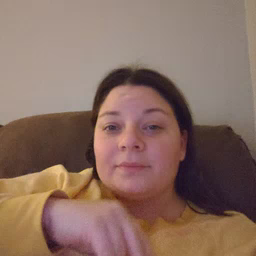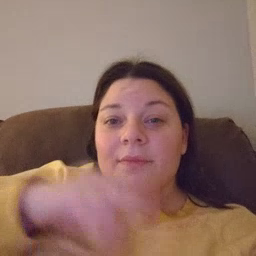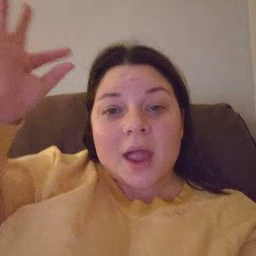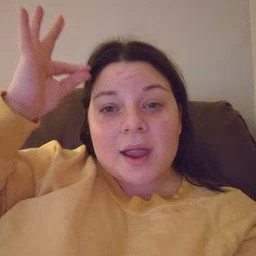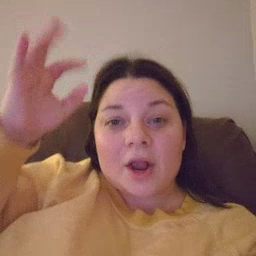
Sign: hair